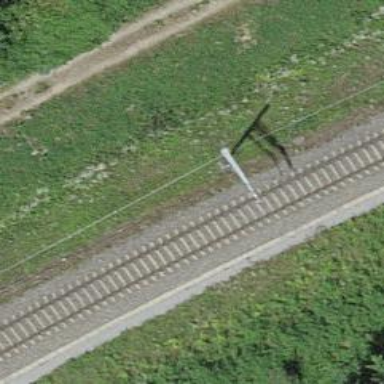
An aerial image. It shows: Railway with electrified contact lines.